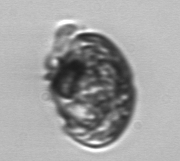
Label: Proterythropsis